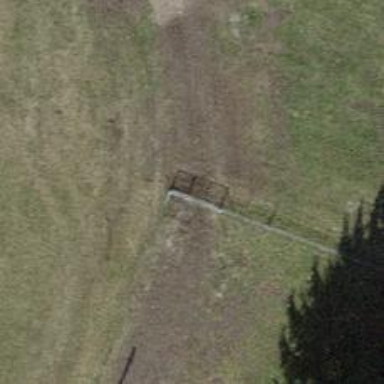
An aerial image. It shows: Gate.